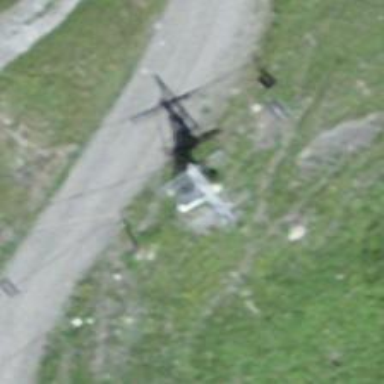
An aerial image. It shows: Chair lift.